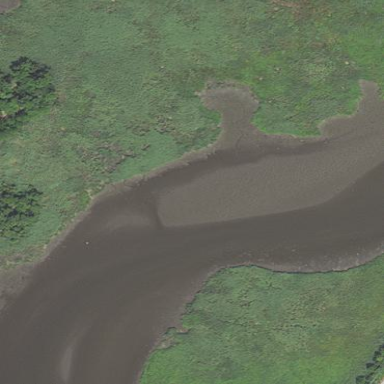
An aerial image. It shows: Marshy wetland area.